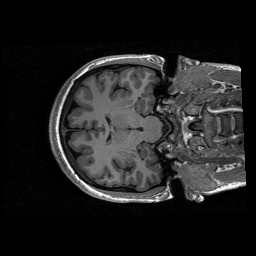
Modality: T1w
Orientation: axial